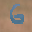
Label: 6